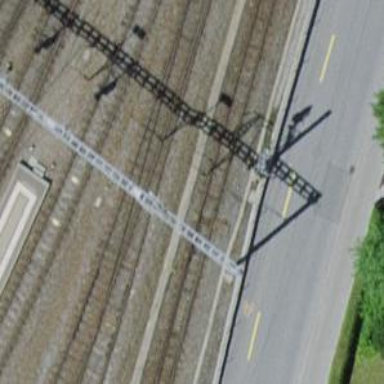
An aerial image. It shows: Railway switch.